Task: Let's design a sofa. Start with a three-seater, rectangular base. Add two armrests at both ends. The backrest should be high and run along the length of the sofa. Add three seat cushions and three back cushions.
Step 409:
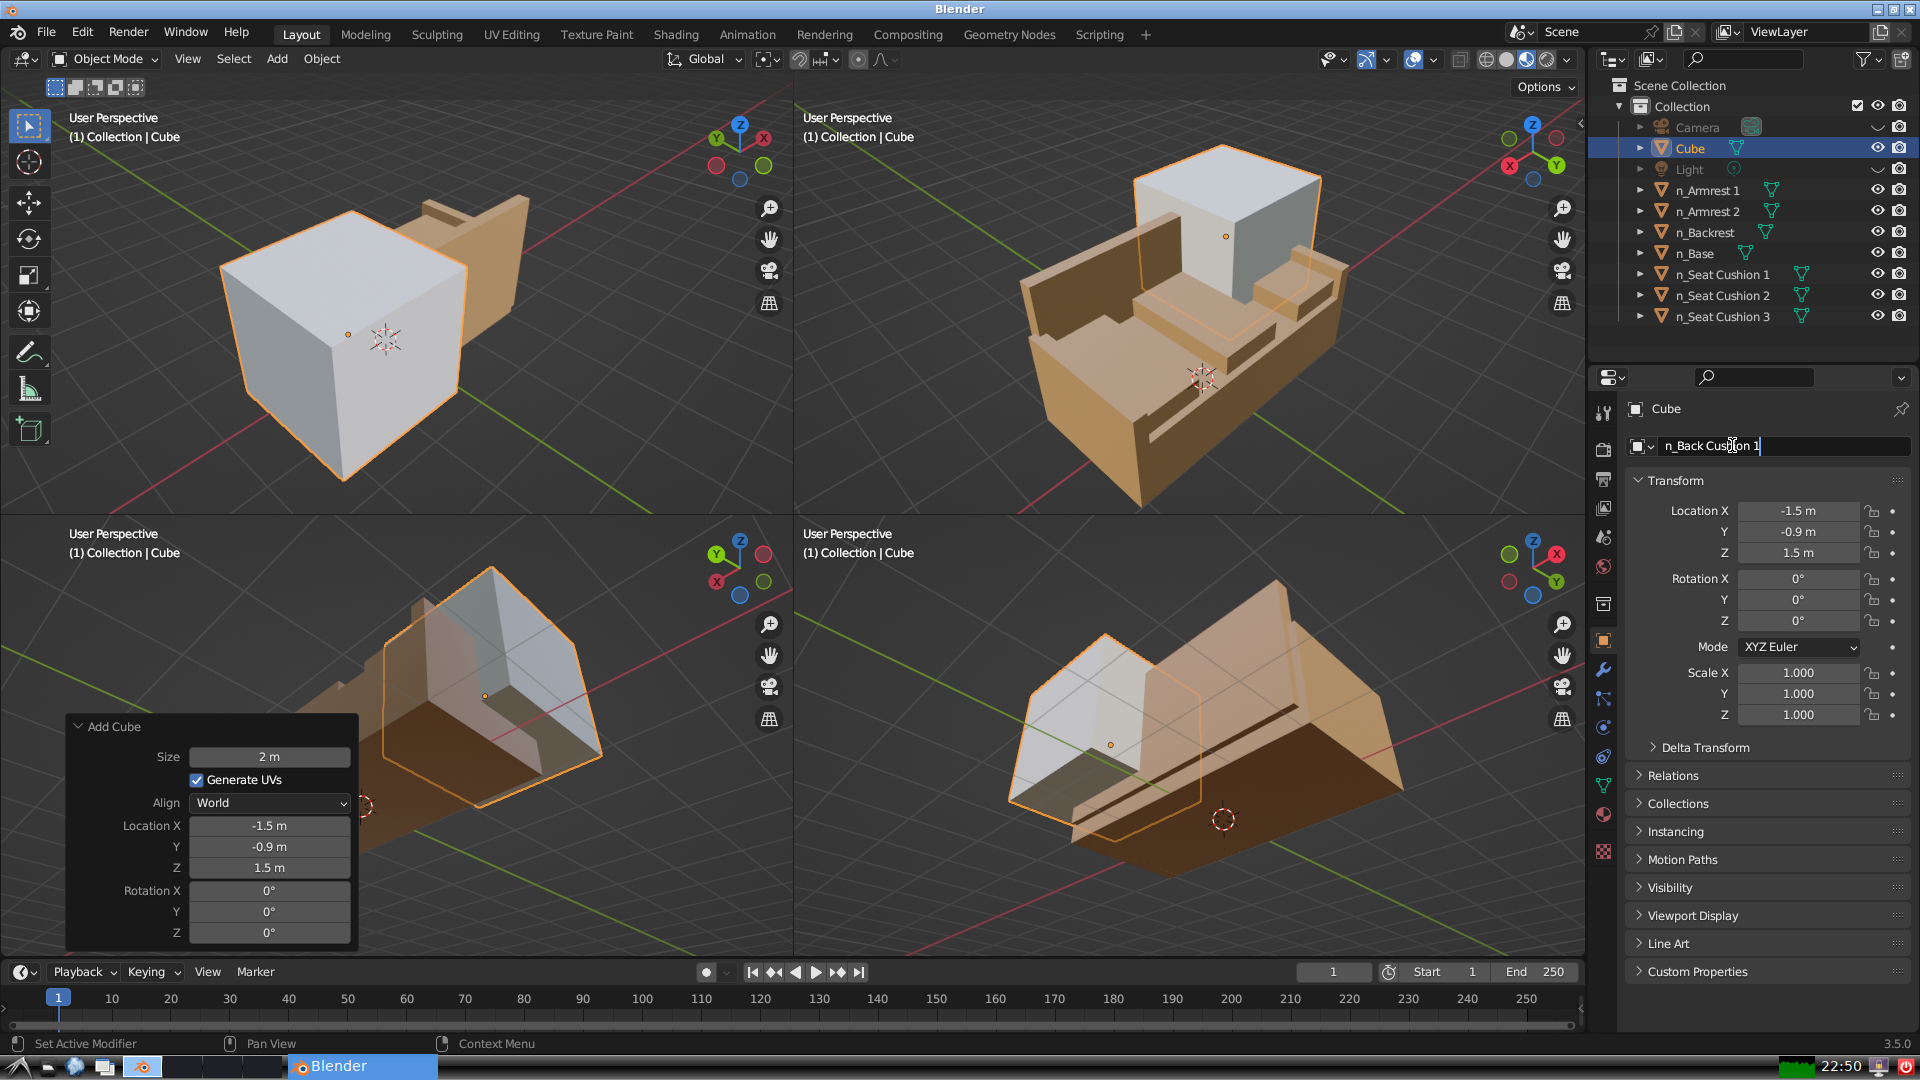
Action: {"key_press": ['Return']}